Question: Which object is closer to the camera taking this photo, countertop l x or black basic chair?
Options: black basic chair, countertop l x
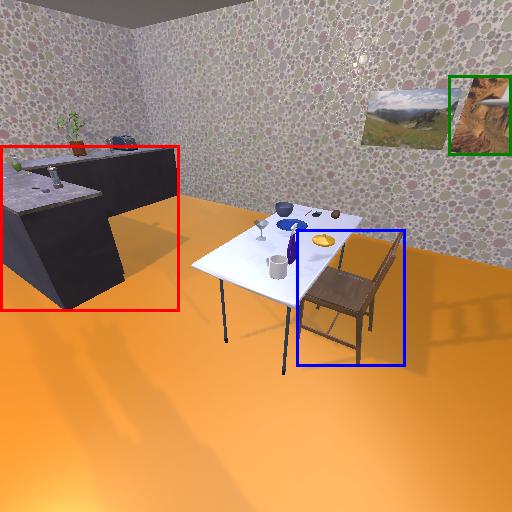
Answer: black basic chair